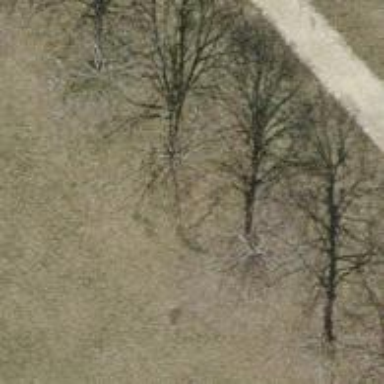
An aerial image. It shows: Row of trees in natural setting.